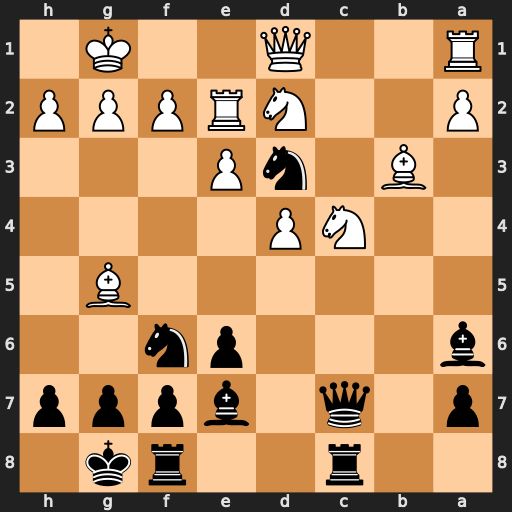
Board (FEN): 2r2rk1/p1q1bppp/b3pn2/6B1/2NP4/1B1nP3/P2NRPPP/R2Q2K1
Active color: b
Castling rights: -
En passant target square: -
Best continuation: Ng4 Bf4 Nxf4